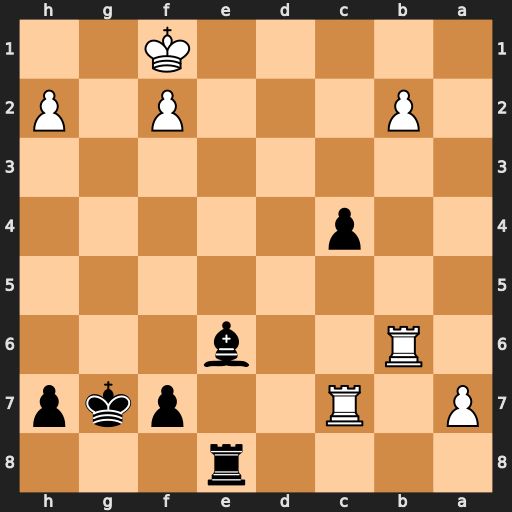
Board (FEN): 4r3/P1R2pkp/1R2b3/8/2p5/8/1P3P1P/5K2
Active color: b
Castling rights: -
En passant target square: -
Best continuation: Bh3+ Kg1 Re1#